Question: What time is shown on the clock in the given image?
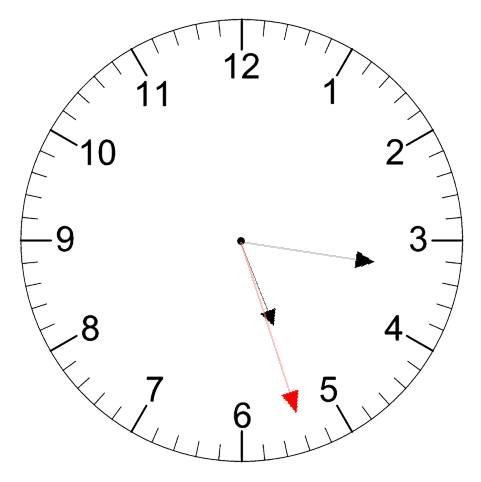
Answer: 05:16:27